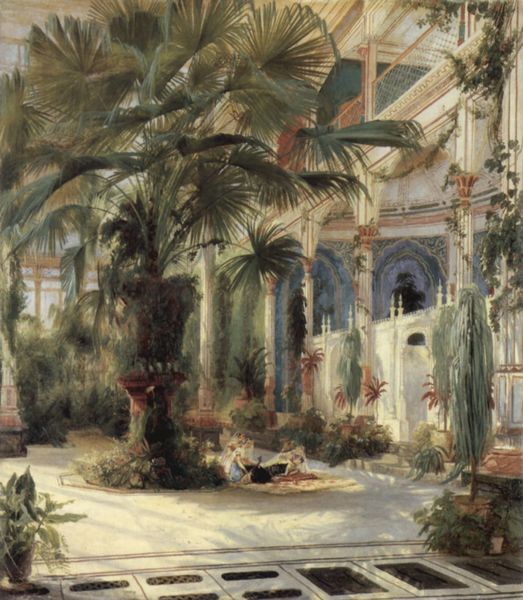
Titel: Das Innere des Palmenhauses auf der Pfaueninsel bei Potsdam
Künstler: Karl Blechen
Standort: Hamburg
Institution: Kunsthalle
Schlagwörter: baum, blau, blätter, gemälde, mann, schatten, weiß, bäume, frauen, gelb, grün, impressionismus, menschen, sitzen, teich, blumen, braun, damen, fenster, frau, glas, licht, marmor, raum, renoir, säulen, terasse, dach, gebäude, haus, schloss, tier, weg, fächer, malerei, ornament, teppich, wand, architektur, mensch, sockel, stein, innenraum, gitter, sonne, boden, figur, decke, person, pflanze, pflanzen, brunnen, kinder, garten, ranken, balkon, kübel, topf, pflaster, süden, mauer, hof, picknick, empore, lesen, durchgang, farn, geländer, palme, stufen, balkone, halle, bögen, fussboden, gang, nische, innenhof, loggia, veranda, motiv, orient, orientalisch, palast, balustrade, fliesen, kacheln, mosaik, arkaden, kapitelle, ranke, gewächshaus, palmen, geschosse, topfpflanzen, carl, orientalismus, botanischer garten, orangerie, pavillion, stockwerke, ausruhen, wintergarten, sultan, piknik, kollonade, kollonaden, farne, lagern, palmenhaus, lichthof, ampore, andalusien, serail, patio, blechen, siesta, frauf, cark, mitv, palmengarten, washingtonia, brunnenblumen